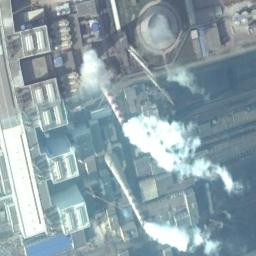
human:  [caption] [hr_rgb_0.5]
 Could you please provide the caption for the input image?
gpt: In the thermal power plant there are workshops and machinery, one cooling tower emits steam and two chimneys emit smoke .

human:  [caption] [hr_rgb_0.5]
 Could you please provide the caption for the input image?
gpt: Many buildings of different shapes are next to the thermal power station .

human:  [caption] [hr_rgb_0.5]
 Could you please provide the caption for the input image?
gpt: Here are two thermal power stations that are emitting smoke .

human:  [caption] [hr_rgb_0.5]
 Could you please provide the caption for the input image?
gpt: The thermal power station is next to some buildings with white mist above .

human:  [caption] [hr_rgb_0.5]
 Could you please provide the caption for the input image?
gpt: There are many buildings and two chimneys on the thermal power station .